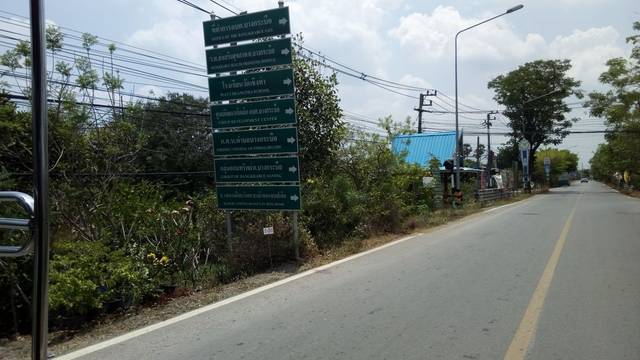
Region: Thailand
Coordinates: 14.098, 100.534